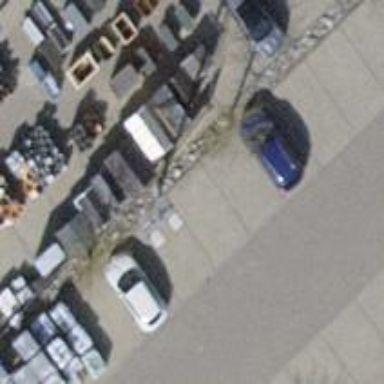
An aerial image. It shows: High mast lamp mount.